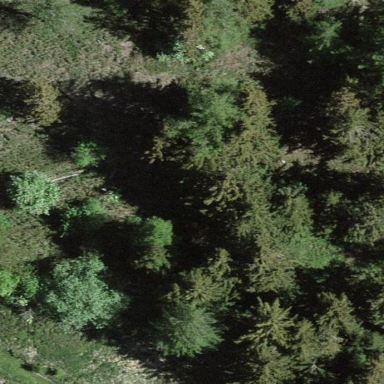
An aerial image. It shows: Forest with mixed types of leaves.